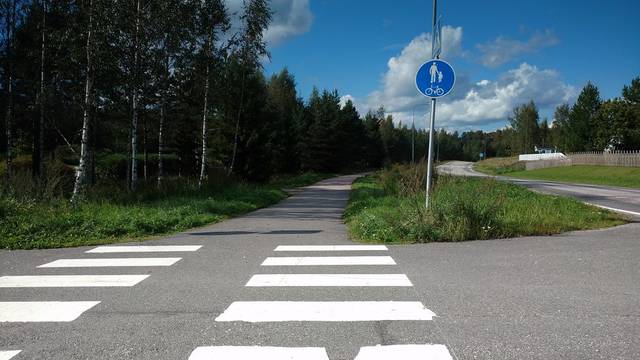
Region: Finland
Coordinates: 60.348, 23.123